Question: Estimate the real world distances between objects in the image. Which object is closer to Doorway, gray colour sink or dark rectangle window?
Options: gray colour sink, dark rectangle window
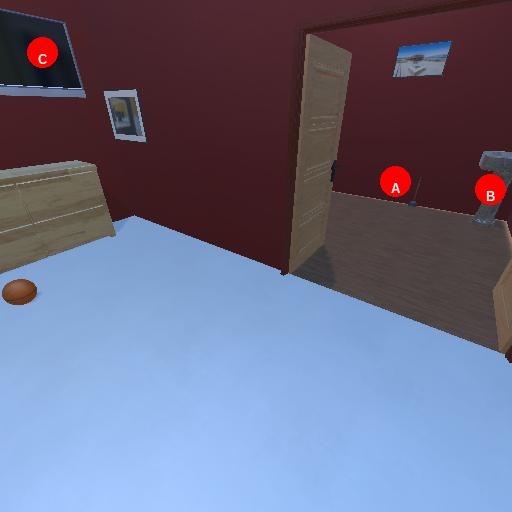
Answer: gray colour sink